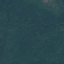
Land use / land cover class: Forest